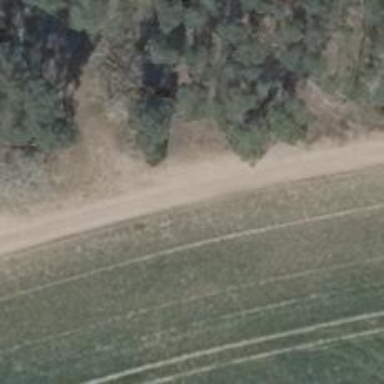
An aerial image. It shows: Sandy track road with grade3 tracktype.